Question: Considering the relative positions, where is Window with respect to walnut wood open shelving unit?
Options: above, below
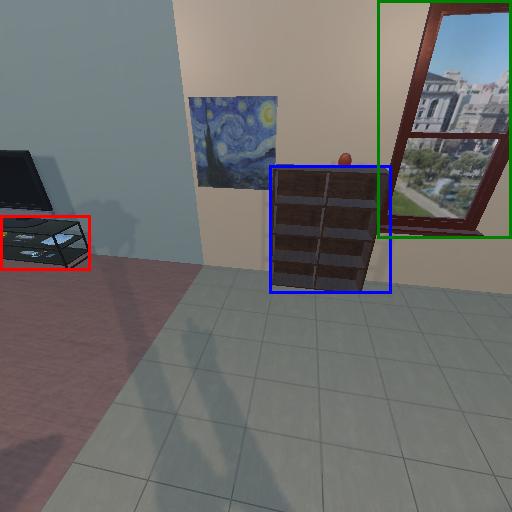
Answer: above